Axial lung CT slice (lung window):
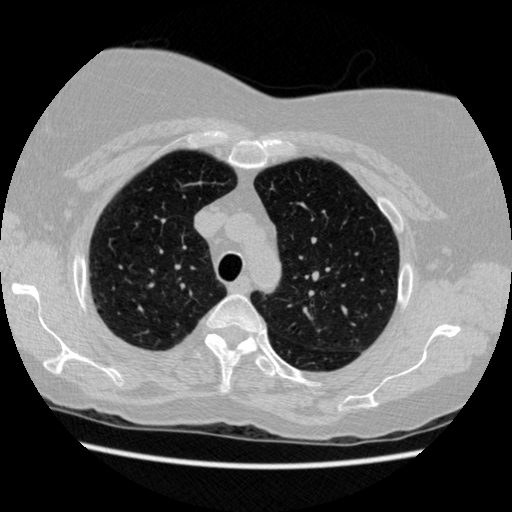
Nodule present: no